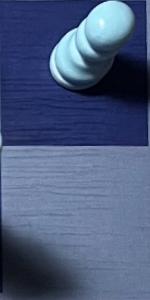
Label: Empty